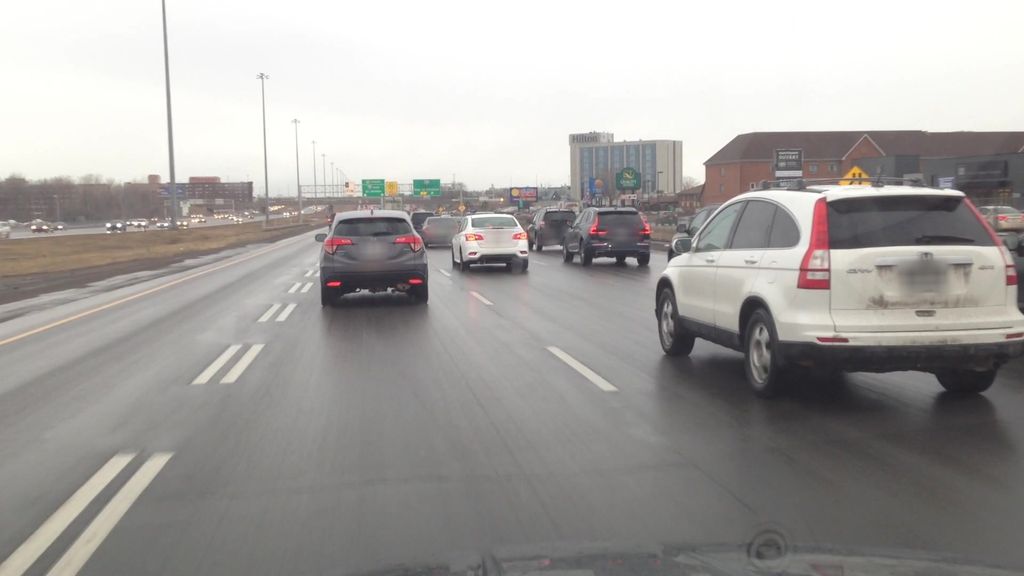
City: montreal